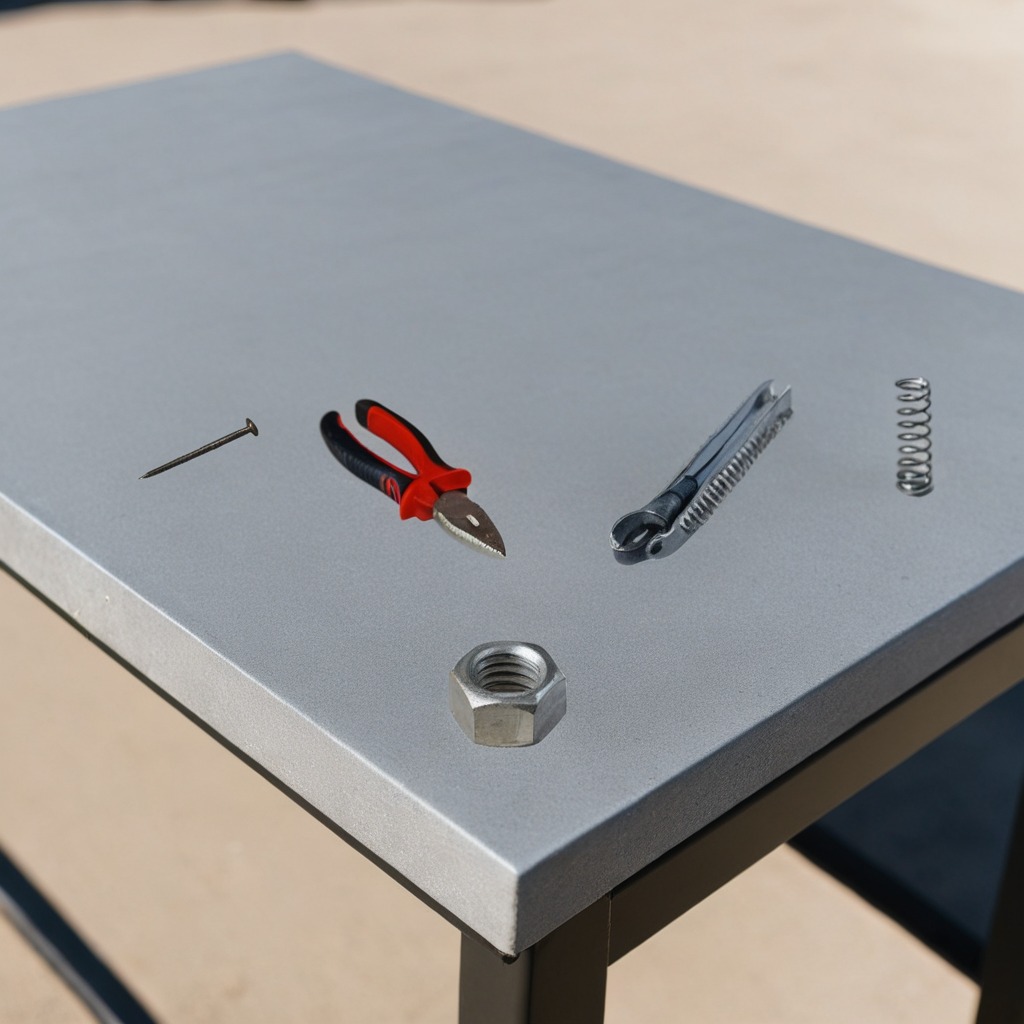
A utility knife, an iron nail, a pair of pliers, a coiled metal spring, and a metal nut are lying on the table.